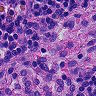
Metastatic tissue present: no